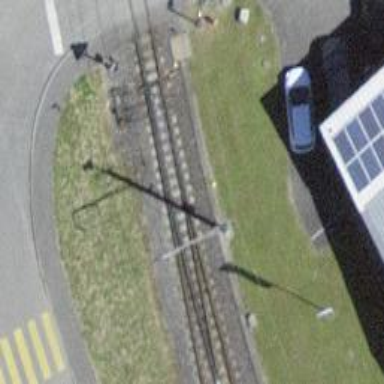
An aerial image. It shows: Railway switch.